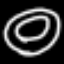
Label: donut